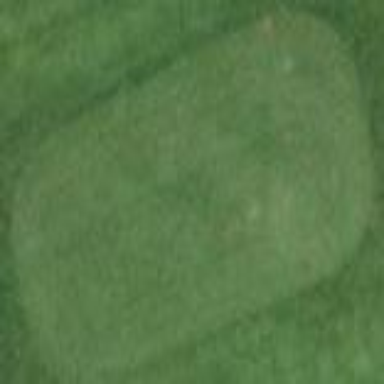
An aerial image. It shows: Golf tee on grassy land.